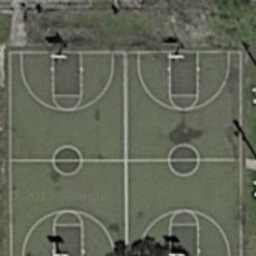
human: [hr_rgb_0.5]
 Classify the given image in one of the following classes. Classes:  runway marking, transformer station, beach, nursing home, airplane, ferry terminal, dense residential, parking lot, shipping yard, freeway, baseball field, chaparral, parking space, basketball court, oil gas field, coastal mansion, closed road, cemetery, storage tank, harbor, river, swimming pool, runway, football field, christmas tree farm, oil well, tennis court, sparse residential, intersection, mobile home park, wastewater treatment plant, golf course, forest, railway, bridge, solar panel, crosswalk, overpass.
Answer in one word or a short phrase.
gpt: basketball court